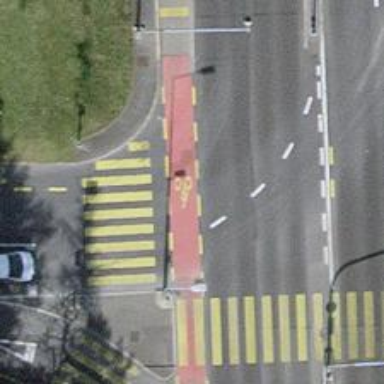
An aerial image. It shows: Crossing with traffic signals.